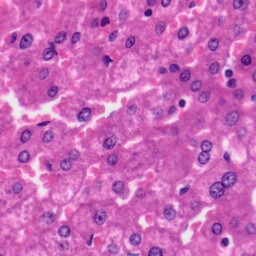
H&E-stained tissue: Liver